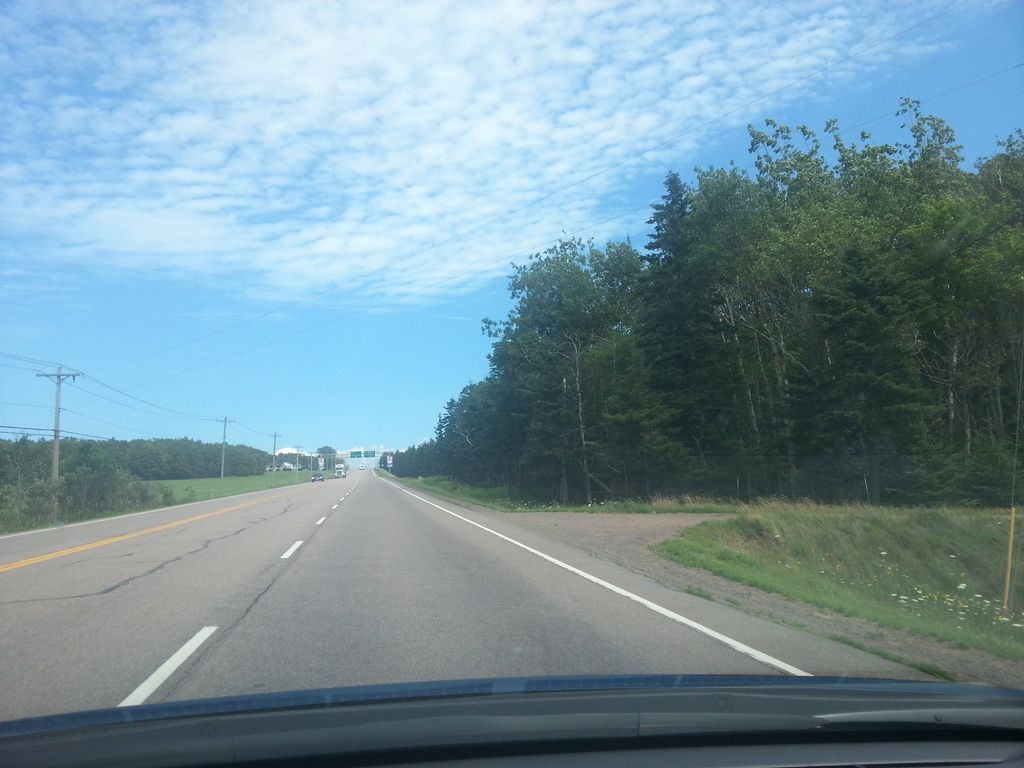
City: charlottetown